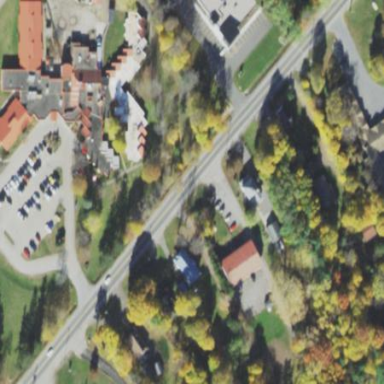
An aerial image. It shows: Nursing home located within apartment building.